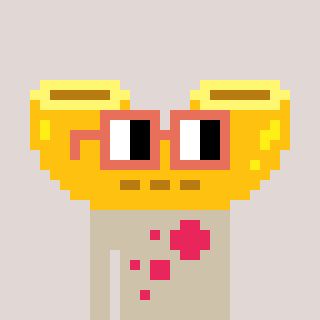
a pixel art character with square orange glasses, a macaroni-shaped head and a bege-colored body on a warm background